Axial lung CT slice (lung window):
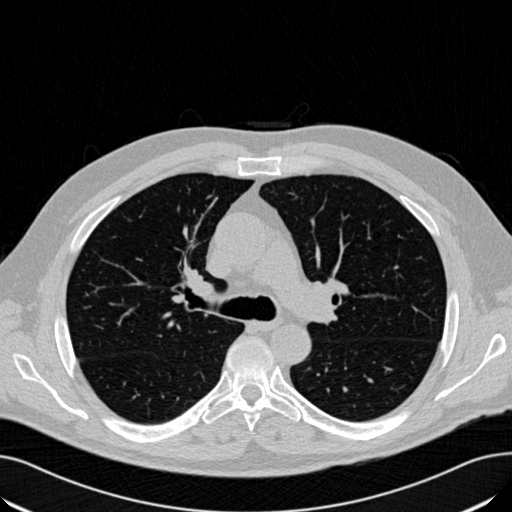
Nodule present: no